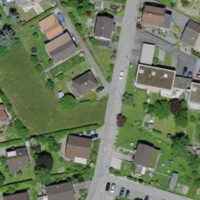
EUNIS habitat code: 54
Species observed at this site:
Corylus avellana